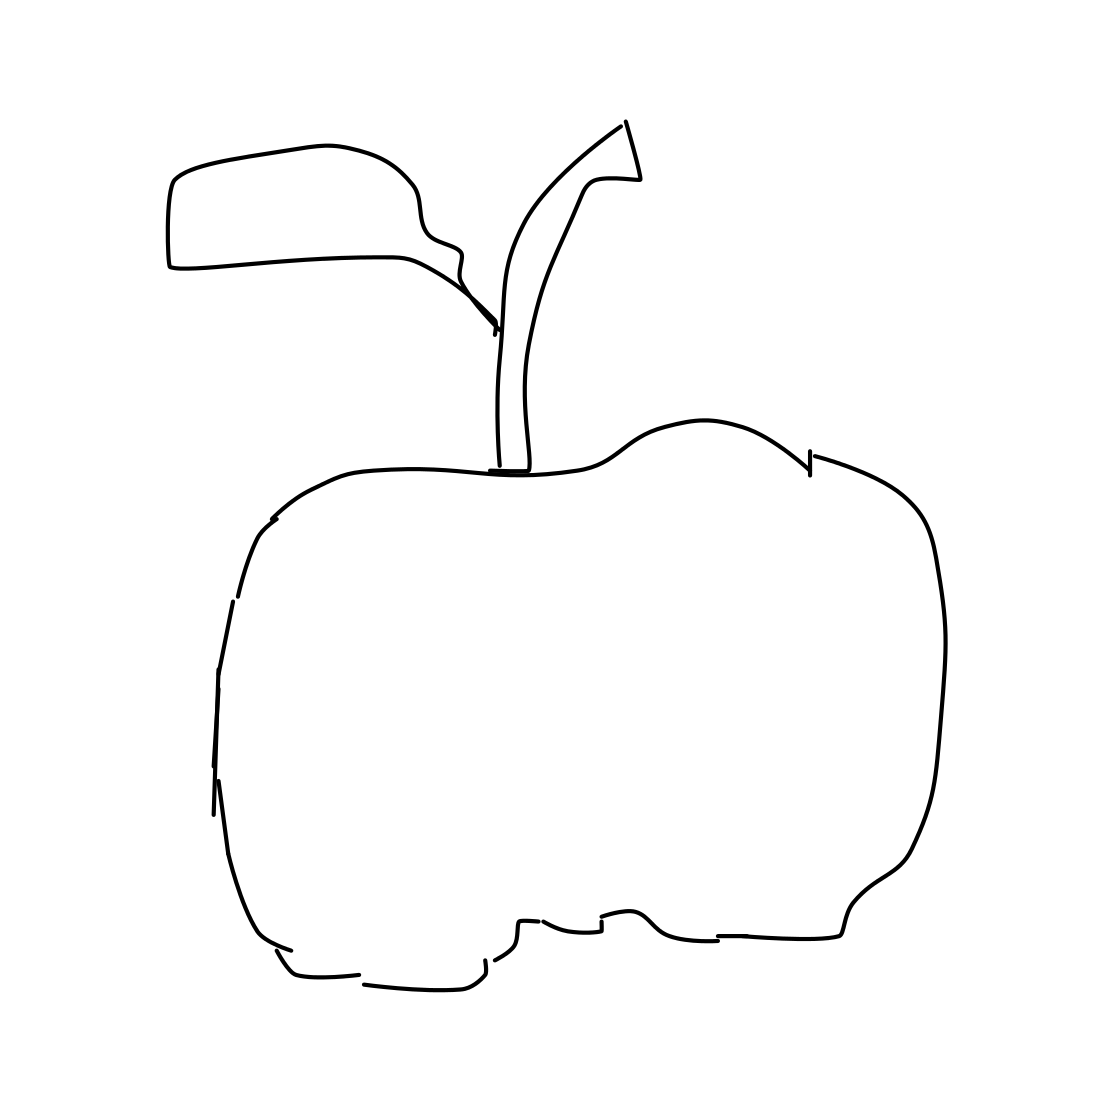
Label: apple